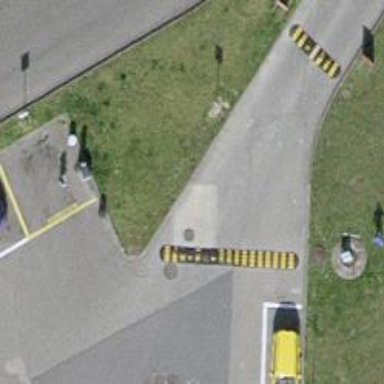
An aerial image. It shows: Bus stop with designated stop position for public transport.